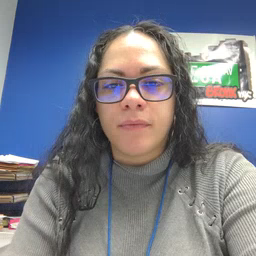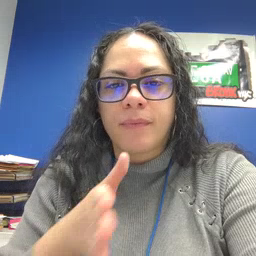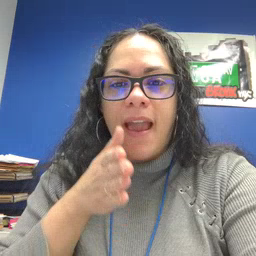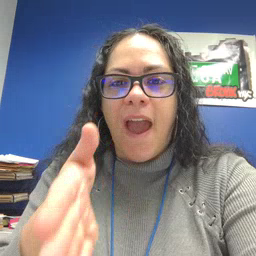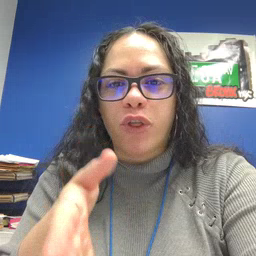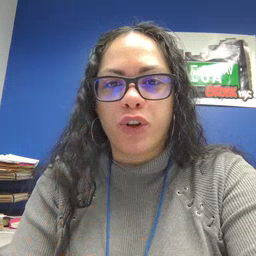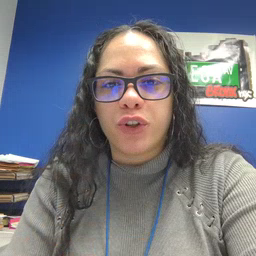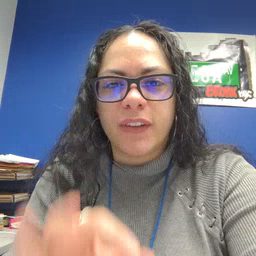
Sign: after